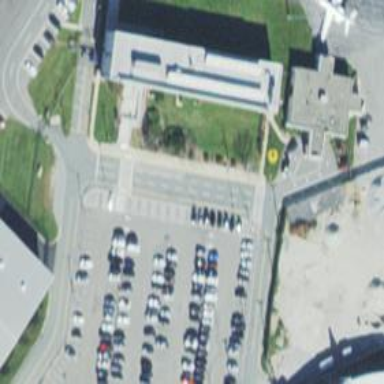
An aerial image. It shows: Parking space is available.